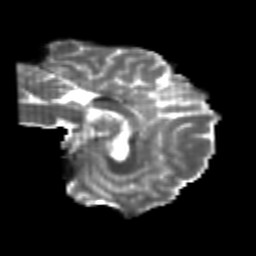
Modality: T2w
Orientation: sagittal
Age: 20
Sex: female
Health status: healthy
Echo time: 0.074 s